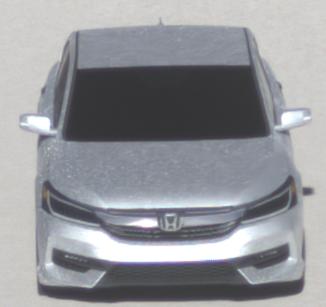
Make: Honda
Model: Accord Hybrid
Detailed model: 9. Generation
Model produced from: 2015
Model produced until: 2019
Doors: 4
Color: white
Road condition: dry road
Daytime: morning or afternoon
Contrast: high contrast